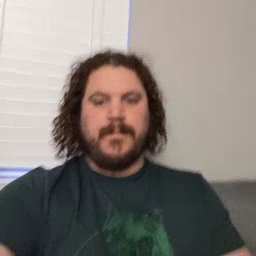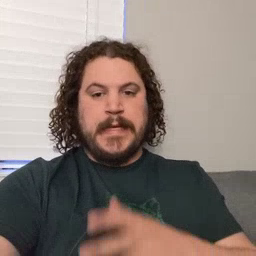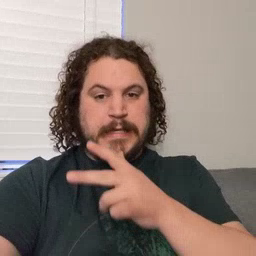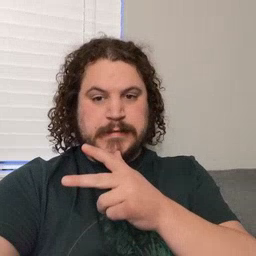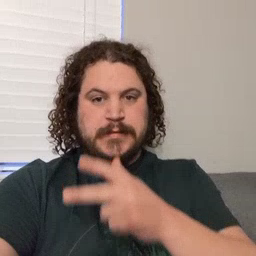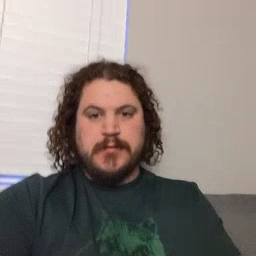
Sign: hen